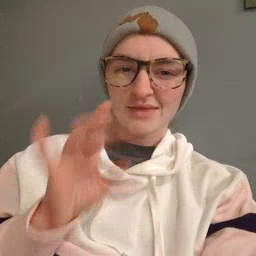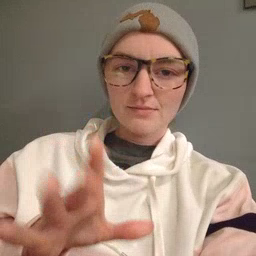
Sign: hate